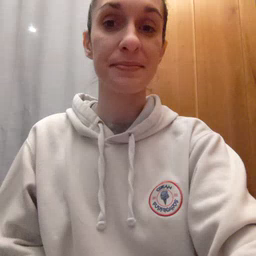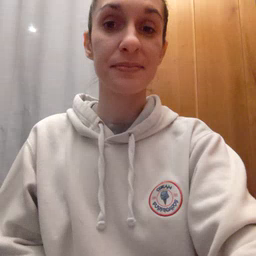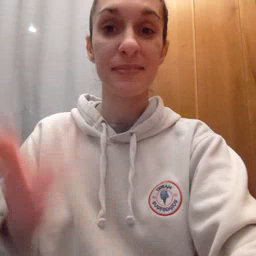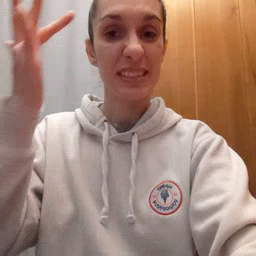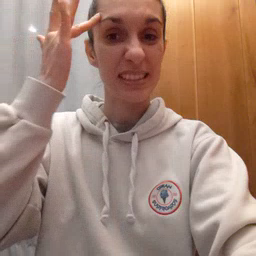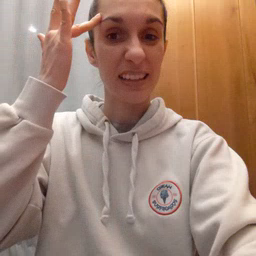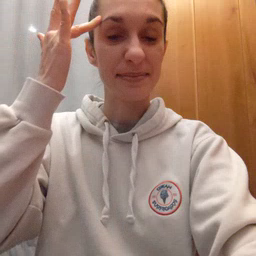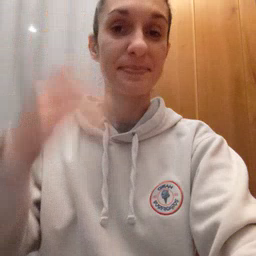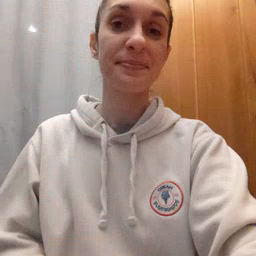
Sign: sick